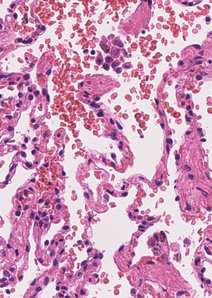
Tumor epithelial tissue: no
Tumor-associated stroma tissue: no
Normal tissue: yes